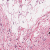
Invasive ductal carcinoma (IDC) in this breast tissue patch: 0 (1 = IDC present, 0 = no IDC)